Interaction volume radius: 5 \u00c5
Interaction volume height: 25 \u00c5
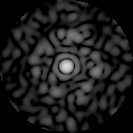
Disorder parameter: 0.8324